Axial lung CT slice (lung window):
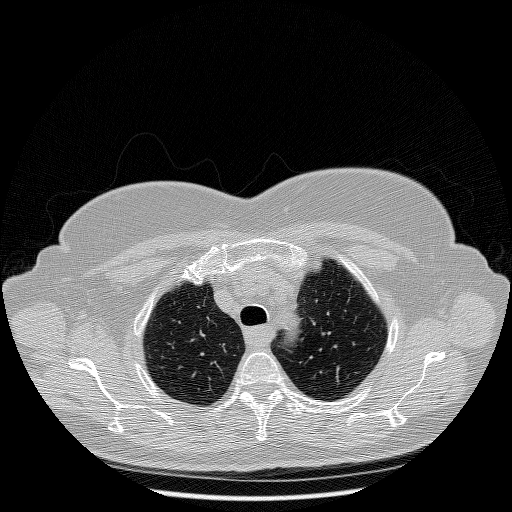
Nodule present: no